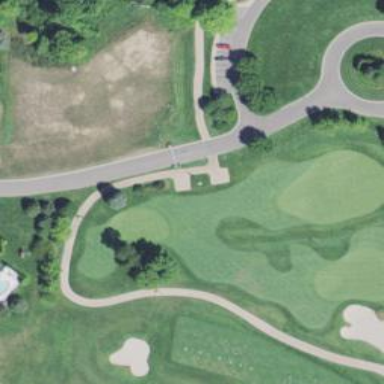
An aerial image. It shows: Golf fairway surrounded by grass.